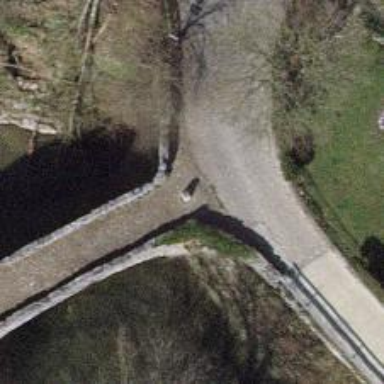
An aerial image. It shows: Cobblestone path.